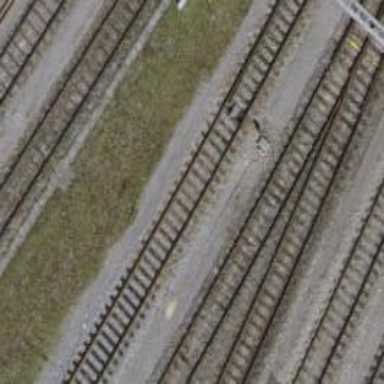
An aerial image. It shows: Railway siding with one electrified track and contact line for powering the train.